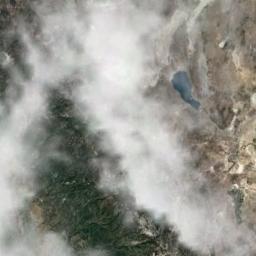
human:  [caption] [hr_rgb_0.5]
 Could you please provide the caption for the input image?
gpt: The white cloud is above the land and a lake .

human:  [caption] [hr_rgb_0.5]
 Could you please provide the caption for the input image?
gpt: The stratus clouds are located above wasteland and the land covered by some vegetation .

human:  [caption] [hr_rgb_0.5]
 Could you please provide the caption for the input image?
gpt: A thick white cloud floats on the deep blue sea .

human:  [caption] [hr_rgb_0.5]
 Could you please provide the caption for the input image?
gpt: Large white clouds on the ground where green and yellowish brown intersect .

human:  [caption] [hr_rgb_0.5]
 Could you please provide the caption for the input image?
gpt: There are some thick white clouds and some gray gauzy clouds .